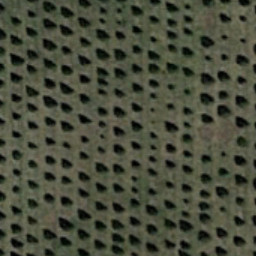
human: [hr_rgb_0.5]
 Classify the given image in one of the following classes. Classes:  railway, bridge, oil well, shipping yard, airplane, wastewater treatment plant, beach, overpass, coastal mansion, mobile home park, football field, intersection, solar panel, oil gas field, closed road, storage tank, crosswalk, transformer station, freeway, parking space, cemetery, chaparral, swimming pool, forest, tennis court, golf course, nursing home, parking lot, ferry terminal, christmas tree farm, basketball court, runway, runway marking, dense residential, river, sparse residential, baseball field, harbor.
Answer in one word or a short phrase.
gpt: christmas tree farm